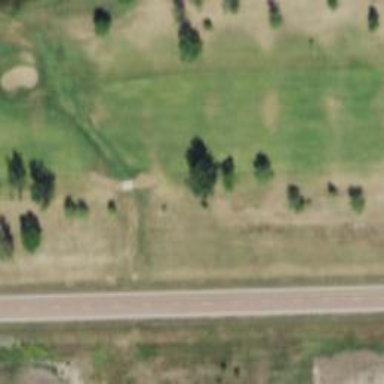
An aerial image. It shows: Service road used as golf cart path.